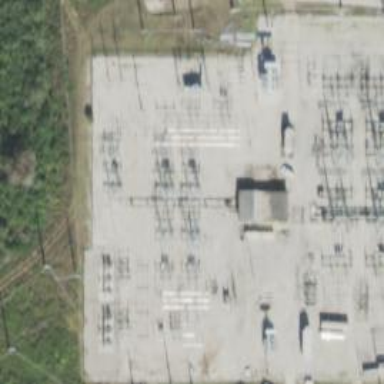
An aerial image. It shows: Switch used for power control.